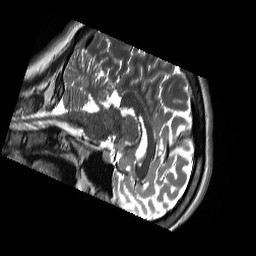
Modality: T2w
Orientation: sagittal
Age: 19
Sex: female